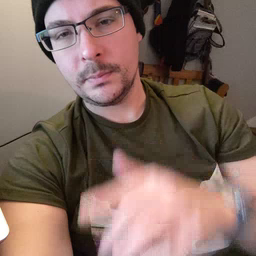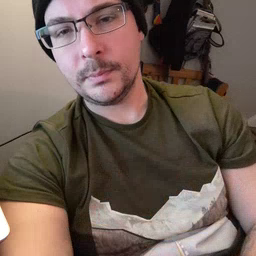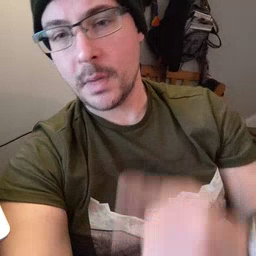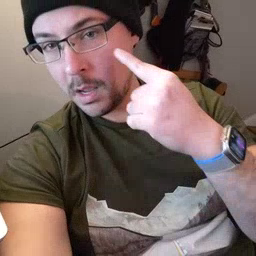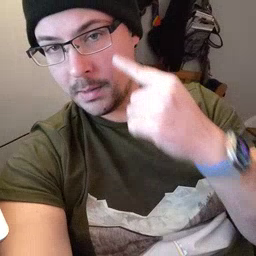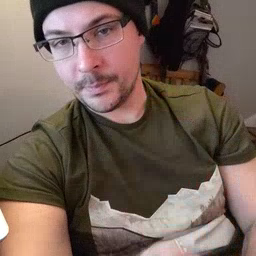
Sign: eye